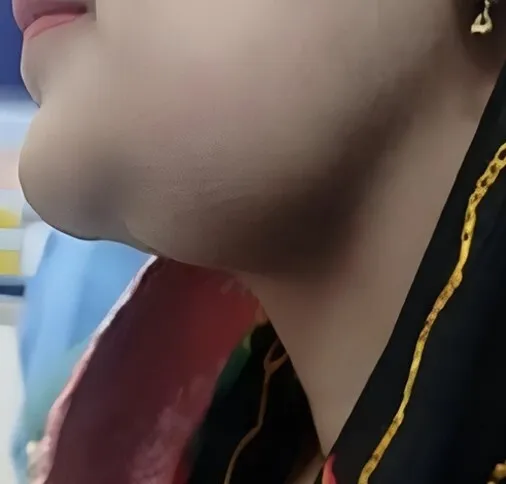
Left submandibular swelling, 4 x 3 cm in size, ill-defined, tender, firm in consistency with restricted mobility.
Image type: medical_photograph (other_medical_photograph)